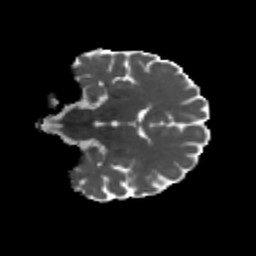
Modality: MD
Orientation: coronal
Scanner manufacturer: siemens
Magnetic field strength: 3 T
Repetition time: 4.16 s
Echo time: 0.0806 s